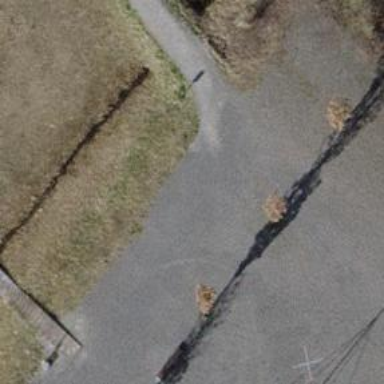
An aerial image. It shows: Unpaved footway.